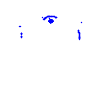
Particle: pion